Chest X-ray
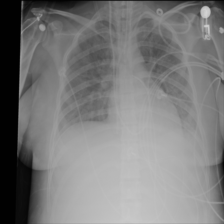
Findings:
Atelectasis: positive
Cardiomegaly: negative
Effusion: negative
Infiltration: positive
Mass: negative
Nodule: negative
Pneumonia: negative
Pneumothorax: negative
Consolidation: negative
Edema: negative
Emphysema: negative
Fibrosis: negative
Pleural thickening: negative
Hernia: negative